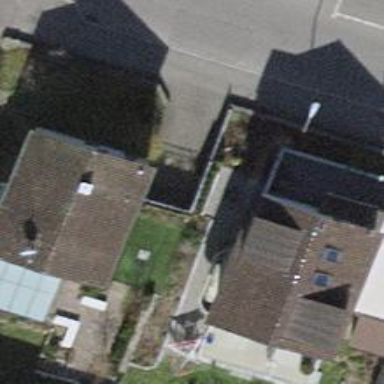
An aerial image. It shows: Detached building with gabled tile roof.